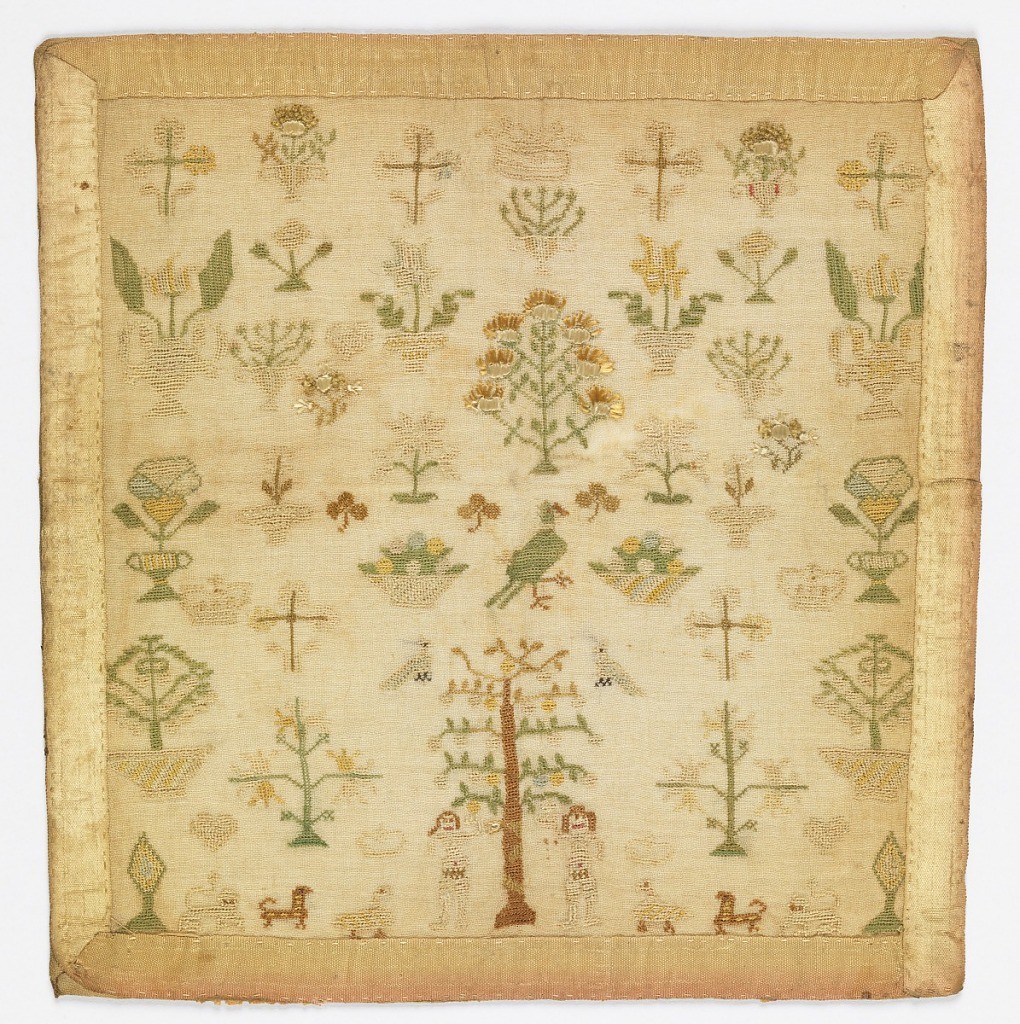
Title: Sampler
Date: late 18th century
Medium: silk embroidery on wool foundation Technique: counted and uncounted stitches; cross and satin stitches on plain weave foundation
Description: Scattered motifs including flowers, crowns, animals, birds, and Adam and Eve with the Tree of Knowledge in colored silks, predominantly green and yellow.